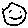
Label: smiley face